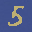
Label: 5